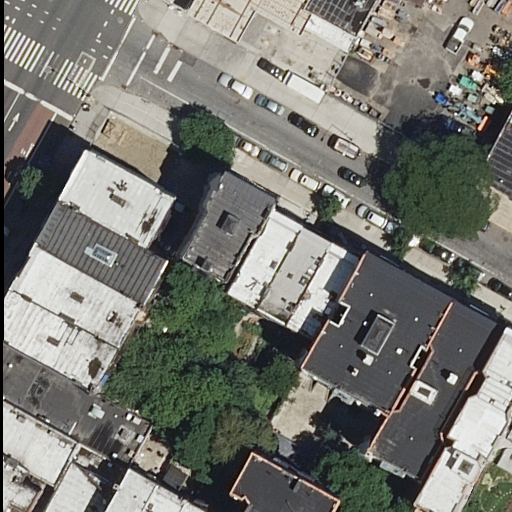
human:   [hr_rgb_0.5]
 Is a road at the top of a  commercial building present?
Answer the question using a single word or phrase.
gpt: no

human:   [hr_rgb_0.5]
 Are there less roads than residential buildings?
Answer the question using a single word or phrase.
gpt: yes

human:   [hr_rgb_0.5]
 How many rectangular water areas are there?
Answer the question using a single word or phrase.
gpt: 0

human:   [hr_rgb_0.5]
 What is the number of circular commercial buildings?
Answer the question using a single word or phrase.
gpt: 0

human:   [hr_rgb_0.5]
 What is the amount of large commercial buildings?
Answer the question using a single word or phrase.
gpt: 0

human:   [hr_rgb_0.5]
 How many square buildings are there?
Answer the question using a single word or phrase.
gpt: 0

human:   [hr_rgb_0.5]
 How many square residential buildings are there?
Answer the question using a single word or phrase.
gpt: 0

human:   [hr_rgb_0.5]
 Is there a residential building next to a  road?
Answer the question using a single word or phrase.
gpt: yes

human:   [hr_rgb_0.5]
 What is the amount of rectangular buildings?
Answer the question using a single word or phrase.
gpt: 19

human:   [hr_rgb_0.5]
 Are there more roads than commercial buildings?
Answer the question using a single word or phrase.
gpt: yes

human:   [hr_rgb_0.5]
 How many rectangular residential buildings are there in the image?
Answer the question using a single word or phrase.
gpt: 19

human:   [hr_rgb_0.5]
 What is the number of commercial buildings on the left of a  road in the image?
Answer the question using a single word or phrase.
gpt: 0

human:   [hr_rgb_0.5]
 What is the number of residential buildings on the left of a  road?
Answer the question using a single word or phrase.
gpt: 12

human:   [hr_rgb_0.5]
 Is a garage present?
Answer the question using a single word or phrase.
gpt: no

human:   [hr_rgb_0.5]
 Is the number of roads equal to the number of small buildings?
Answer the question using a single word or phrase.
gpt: no

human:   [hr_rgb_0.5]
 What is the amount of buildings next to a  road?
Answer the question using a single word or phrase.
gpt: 26

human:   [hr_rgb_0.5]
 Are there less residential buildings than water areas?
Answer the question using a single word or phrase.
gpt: no

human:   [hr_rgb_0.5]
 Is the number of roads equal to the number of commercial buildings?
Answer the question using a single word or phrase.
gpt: no

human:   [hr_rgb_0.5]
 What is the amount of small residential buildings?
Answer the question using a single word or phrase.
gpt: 8

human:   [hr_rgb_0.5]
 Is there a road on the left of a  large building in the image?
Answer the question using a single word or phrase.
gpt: no

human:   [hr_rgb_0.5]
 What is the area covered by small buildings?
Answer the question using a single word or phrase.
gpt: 309m2

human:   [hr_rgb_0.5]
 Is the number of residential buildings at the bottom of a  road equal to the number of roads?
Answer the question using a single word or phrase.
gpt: no

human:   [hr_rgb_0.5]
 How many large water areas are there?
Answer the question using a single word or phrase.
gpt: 0

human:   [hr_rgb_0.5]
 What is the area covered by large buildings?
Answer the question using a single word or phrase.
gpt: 0m2

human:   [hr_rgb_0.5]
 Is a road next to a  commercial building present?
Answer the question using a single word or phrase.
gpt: no

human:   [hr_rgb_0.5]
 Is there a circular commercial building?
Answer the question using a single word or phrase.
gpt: no

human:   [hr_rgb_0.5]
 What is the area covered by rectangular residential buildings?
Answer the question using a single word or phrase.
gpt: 2496m2

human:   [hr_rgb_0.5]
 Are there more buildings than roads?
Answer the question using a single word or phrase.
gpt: yes

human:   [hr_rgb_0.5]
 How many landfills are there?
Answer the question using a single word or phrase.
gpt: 0

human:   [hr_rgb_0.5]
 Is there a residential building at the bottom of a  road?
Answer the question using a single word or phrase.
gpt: yes

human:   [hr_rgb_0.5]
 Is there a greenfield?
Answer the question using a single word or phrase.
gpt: no

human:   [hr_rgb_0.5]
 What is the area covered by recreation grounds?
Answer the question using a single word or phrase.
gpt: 0m2

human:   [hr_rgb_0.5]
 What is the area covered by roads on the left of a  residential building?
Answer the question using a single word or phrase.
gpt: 0m2

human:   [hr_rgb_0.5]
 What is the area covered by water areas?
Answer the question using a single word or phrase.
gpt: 0m2

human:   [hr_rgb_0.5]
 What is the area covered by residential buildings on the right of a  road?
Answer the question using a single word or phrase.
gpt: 2969m2

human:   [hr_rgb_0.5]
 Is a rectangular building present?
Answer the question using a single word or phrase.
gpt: yes